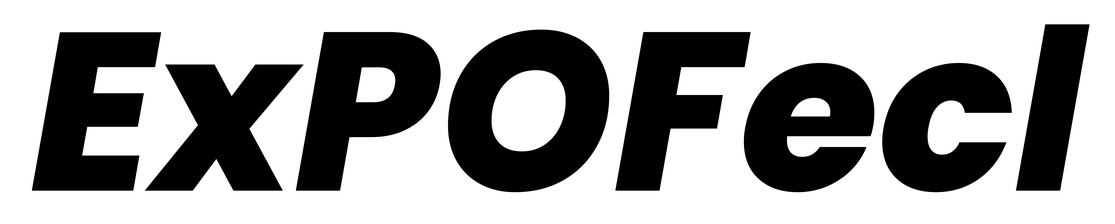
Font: Poppins-ExtraBoldItalic